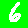
Digit: 6